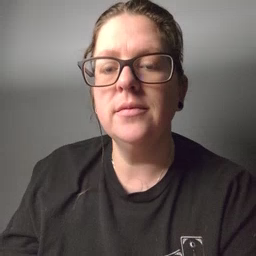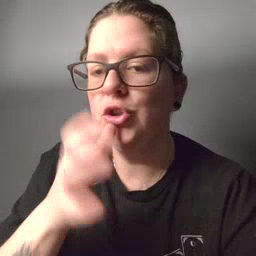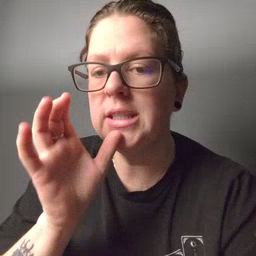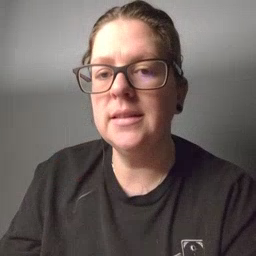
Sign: drink